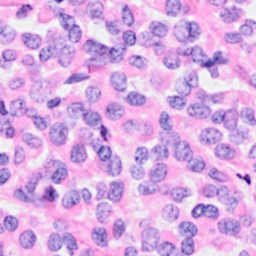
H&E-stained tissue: Breast